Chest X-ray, PA view. Patient: 35 years old, sex M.
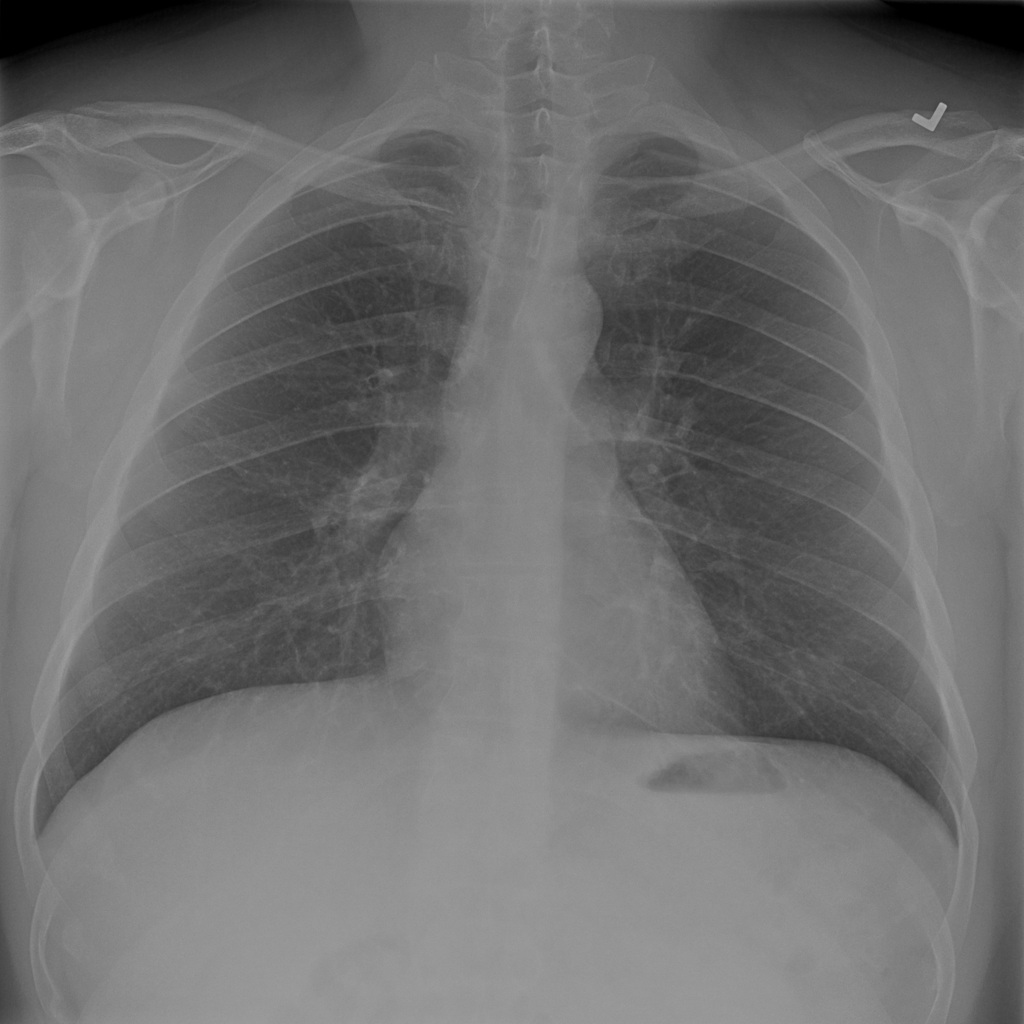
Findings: No Finding